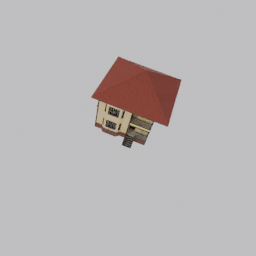
Label: architecture